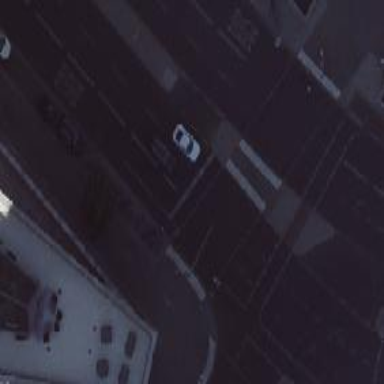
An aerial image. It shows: Road crossing with traffic signals.